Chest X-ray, PA view. Patient: 57 years old, sex M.
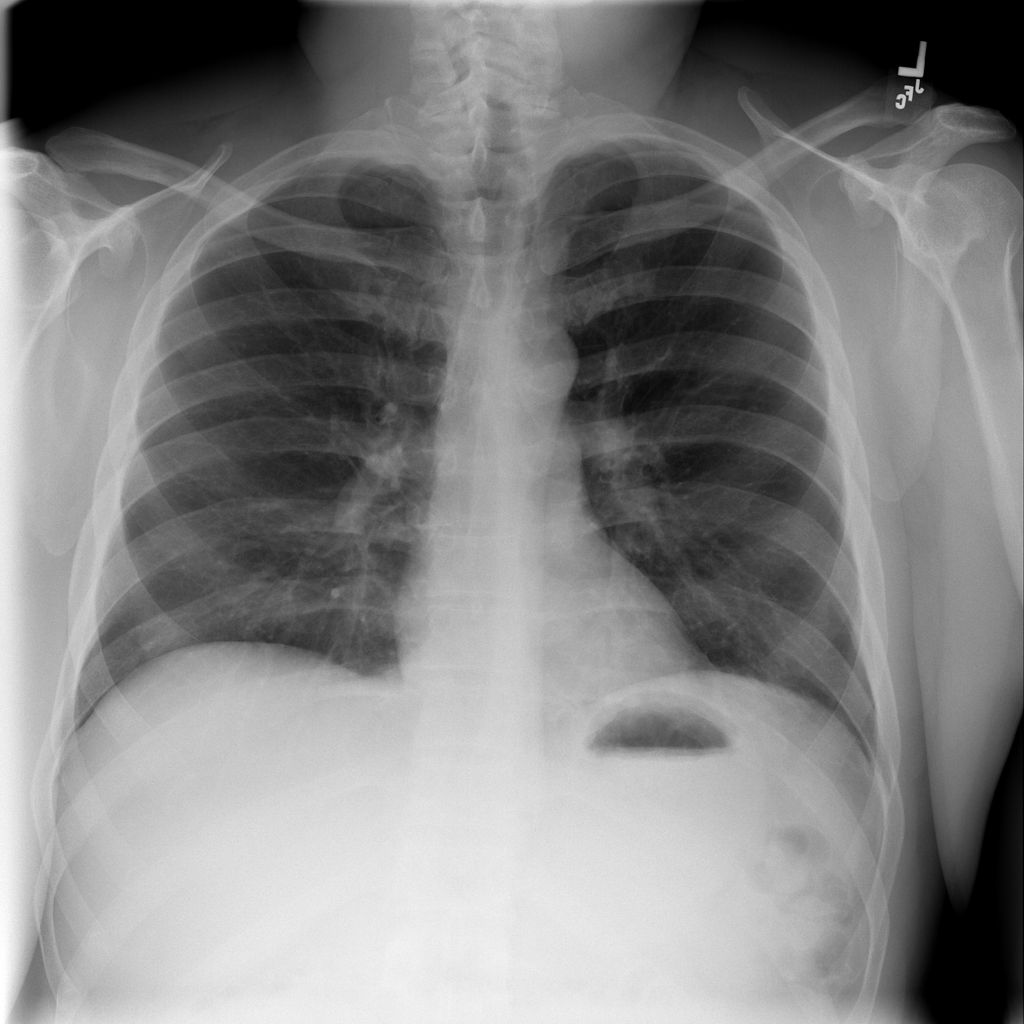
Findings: No Finding